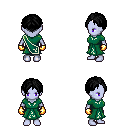
a pixel art fantasy rpg character, female body template, dark elf, purple skin, sash dress, white pants, black parted hairstyle, gold gloves, four views (front, back, left, right), 2x2 character sprite sheet, small pixel art, hard edges, no anti-aliasing